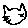
Label: cat